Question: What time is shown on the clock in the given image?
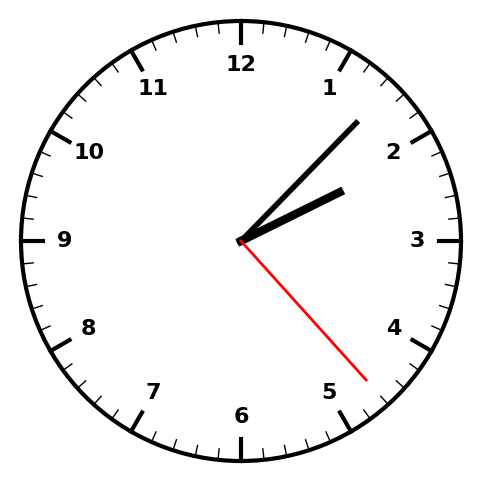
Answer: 02:07:23